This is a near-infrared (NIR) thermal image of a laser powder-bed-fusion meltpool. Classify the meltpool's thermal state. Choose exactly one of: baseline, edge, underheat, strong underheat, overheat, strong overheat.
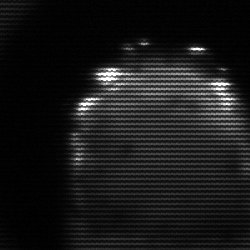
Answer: edge